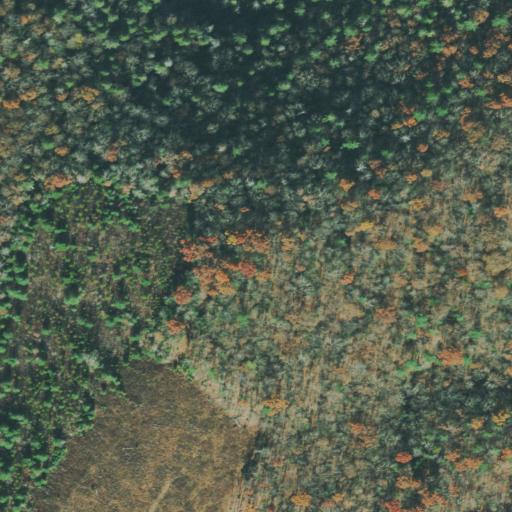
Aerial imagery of ridge(s) in Tennessee named Galbreth Ridge containing mixed forest, deciduous forest, grassland, and evergreen forest